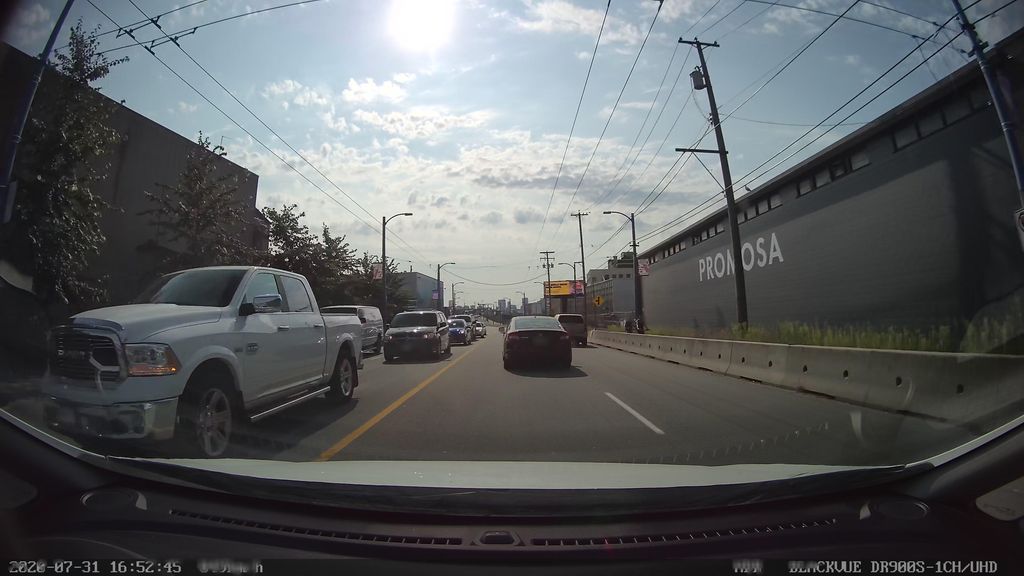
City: vancouver